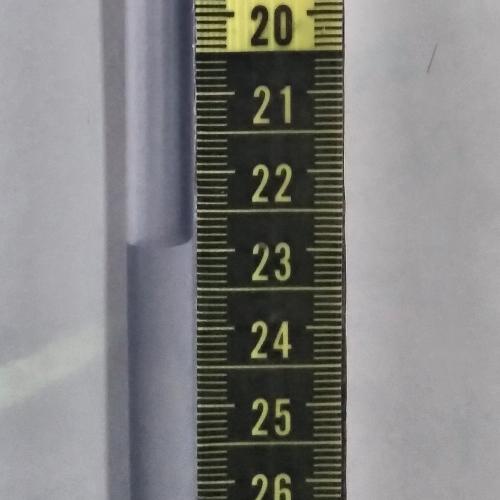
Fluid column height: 22.9 cm